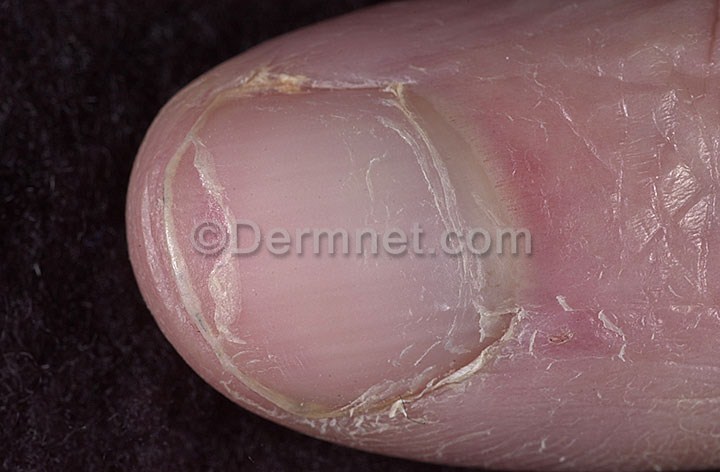
Disease: Nail Fungus and other Nail Disease